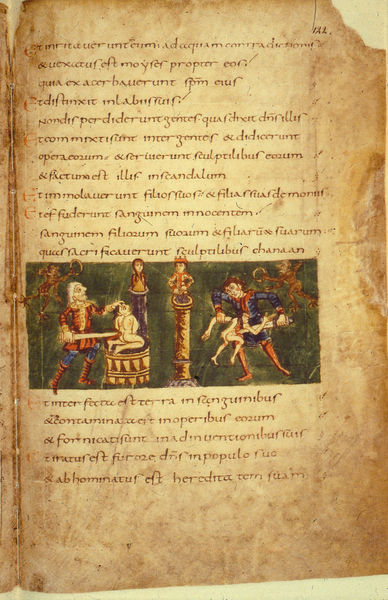
Titel: Stuttgarter Psalter / Bilderpsalter
Institution: Stuttgart, Württembergische Landesbibliothek
Schlagwörter: blau, mann, nackt, grün, braun, säule, rot, bart, bibel, hinrichtung, bild, gold, kinder, affe, schrift, papier, zuschauer, gewalt, blut, schlachten, buch, seite, schwert, text, buchstaben, stiefel, buchseite, flecken, pergament, töten, zeilen, handschrift, richten, buchmalerei, folter, kalligrafie, köpfung, morden, abschlachten, spielleute, hinrihtung